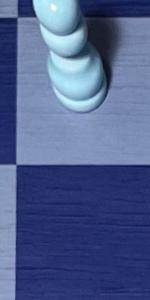
Label: Empty